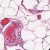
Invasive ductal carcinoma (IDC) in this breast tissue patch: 0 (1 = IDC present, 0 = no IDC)